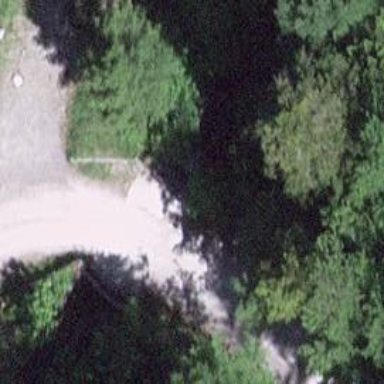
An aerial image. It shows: Unclassified road with gravel surface.